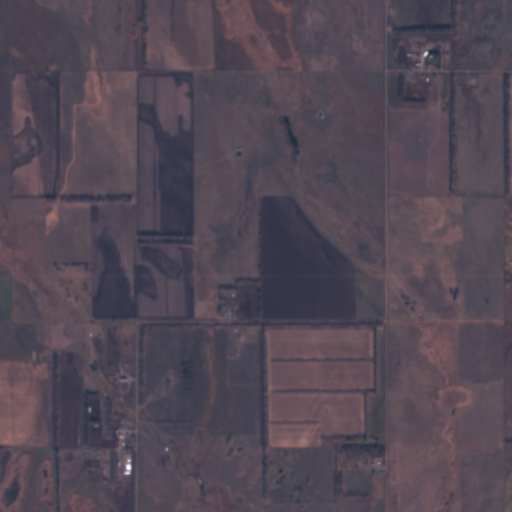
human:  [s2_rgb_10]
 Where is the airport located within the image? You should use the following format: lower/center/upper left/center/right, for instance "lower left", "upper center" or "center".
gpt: There is no airport in the image.